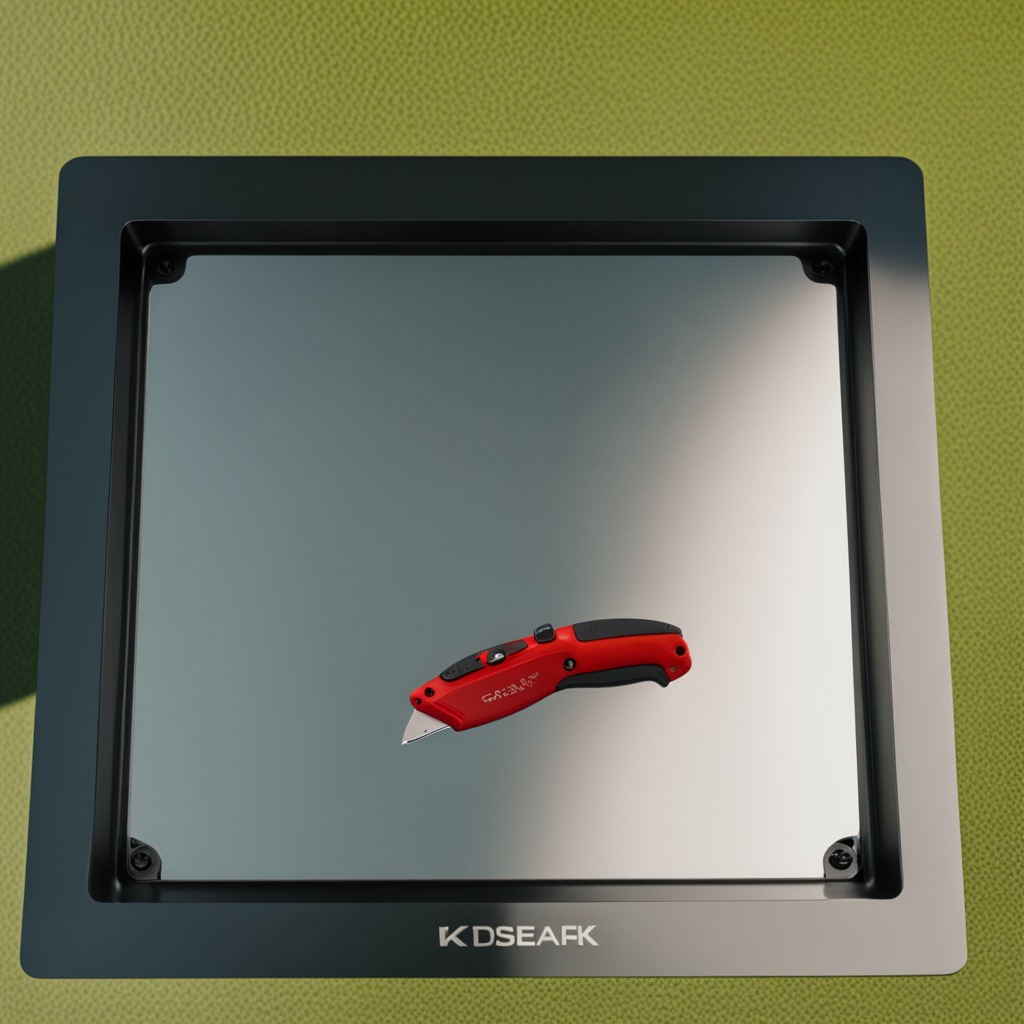
A utility knife is lying on a clean utility table in a temporary outdoor tool station afternoon light present textured surface.